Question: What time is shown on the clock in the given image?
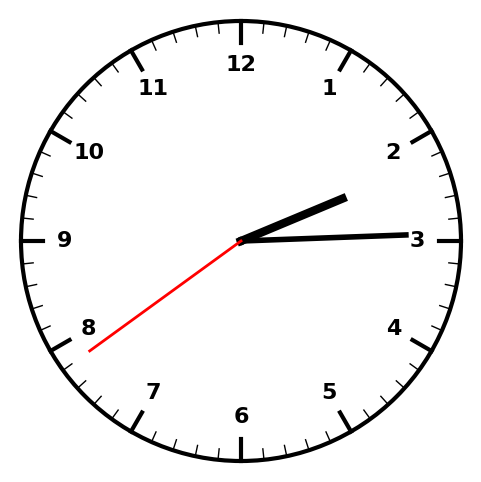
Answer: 02:14:39